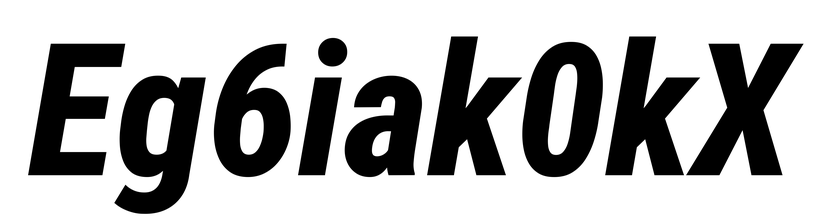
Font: Roboto-Italic_Condensed_ExtraBold_Italic